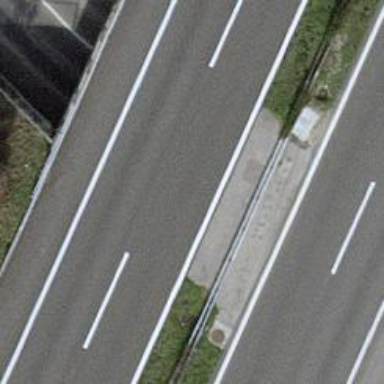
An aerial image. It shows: Motorway bridge.